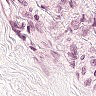
Metastatic tissue present: no